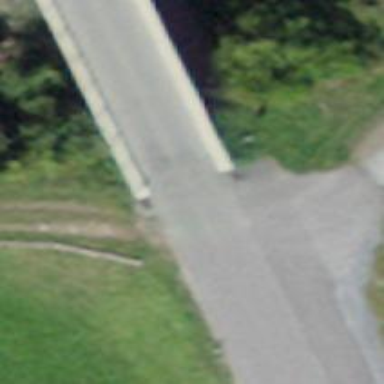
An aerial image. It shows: Tertiary road passing over bridge designed for nordic skiing.